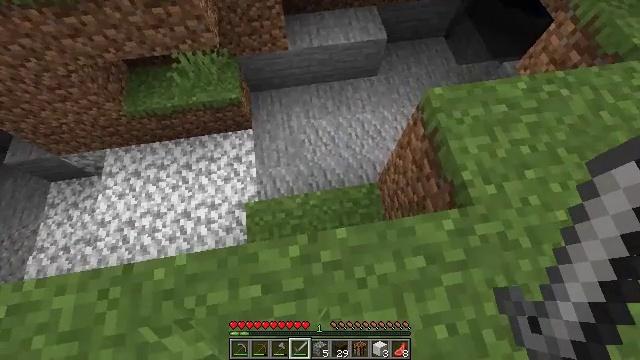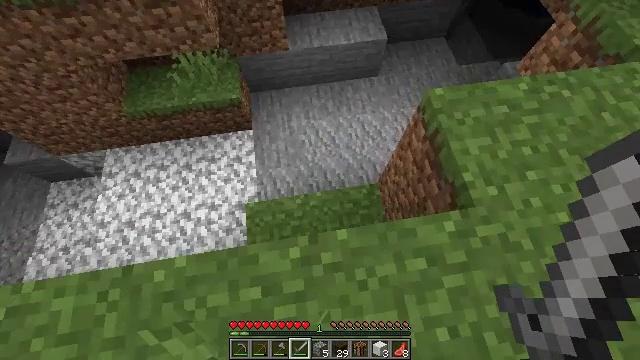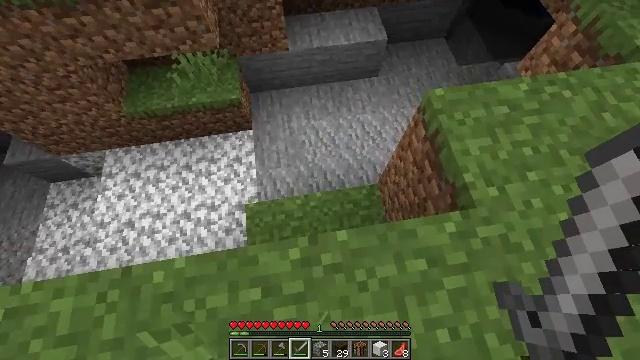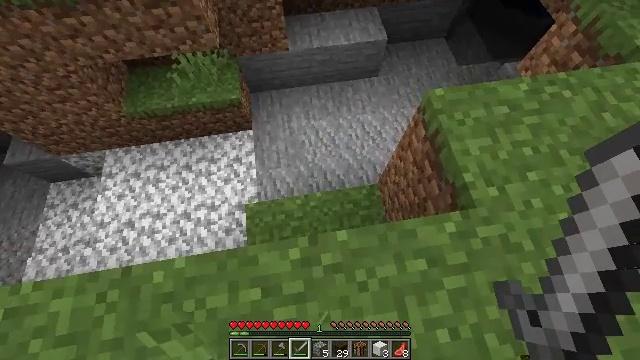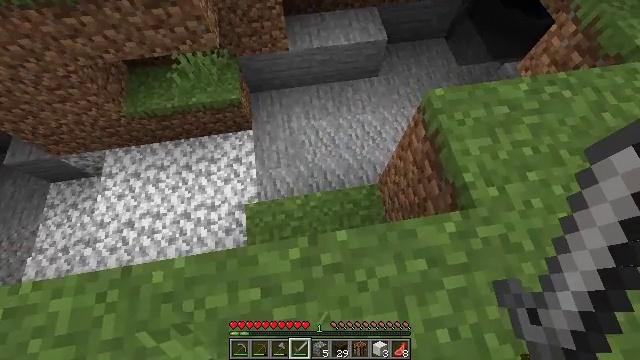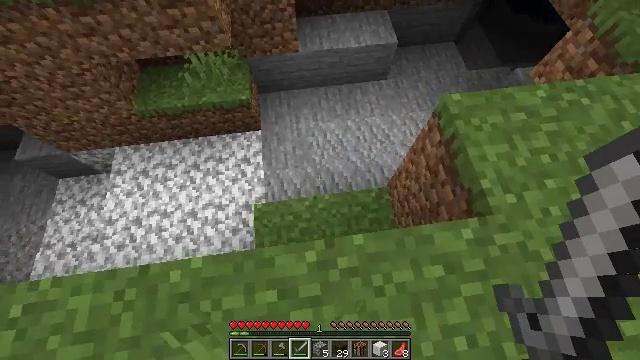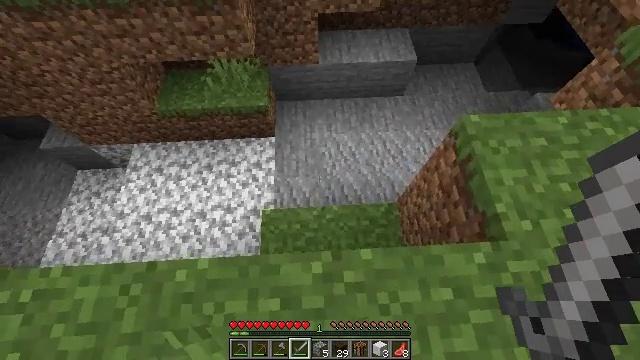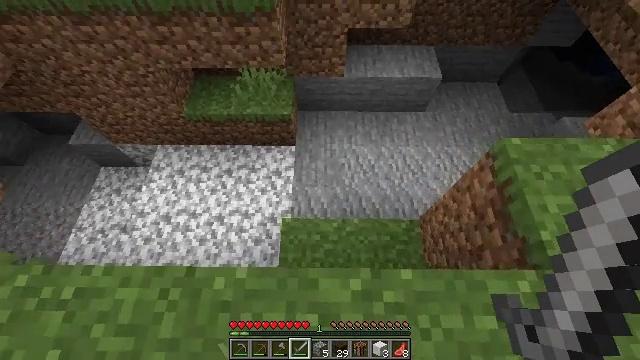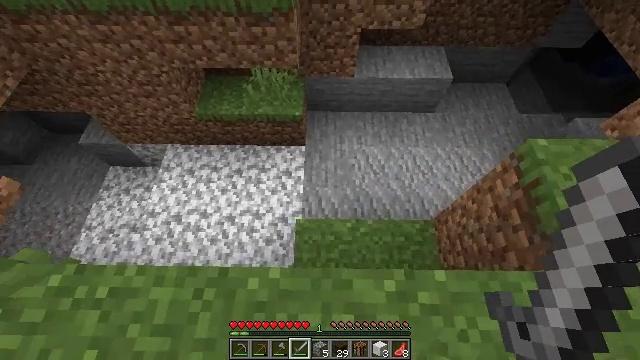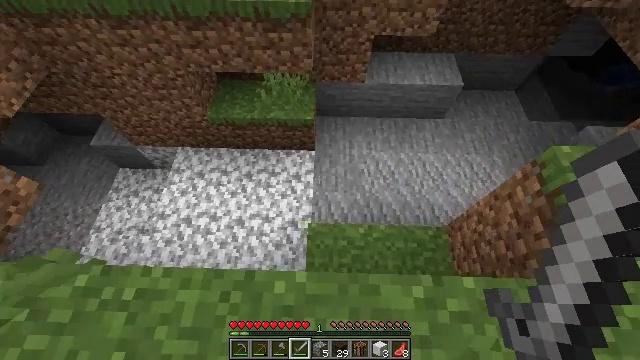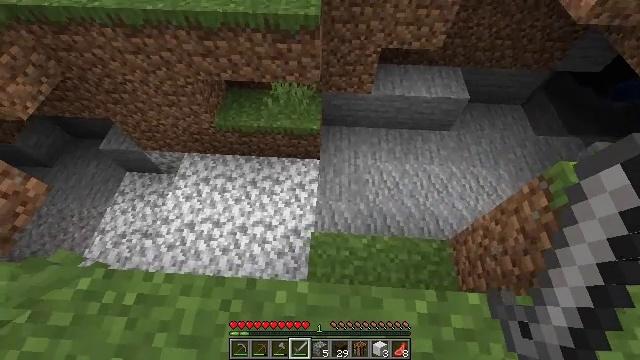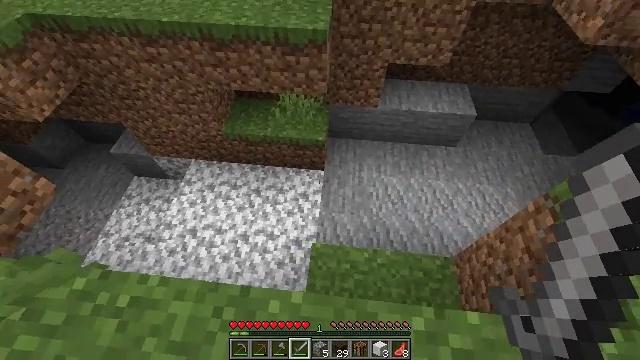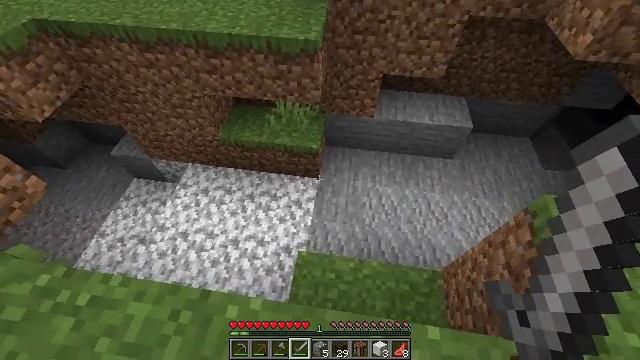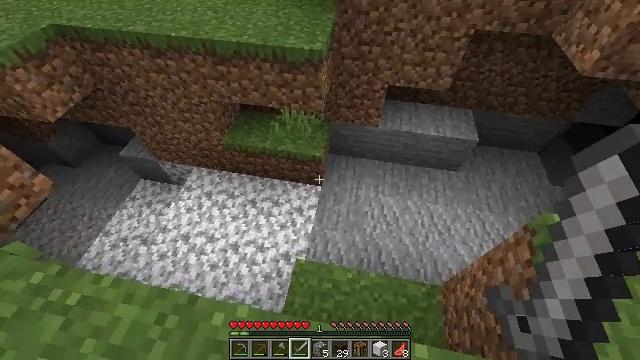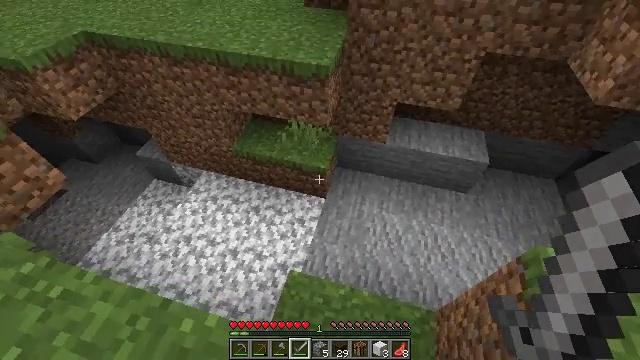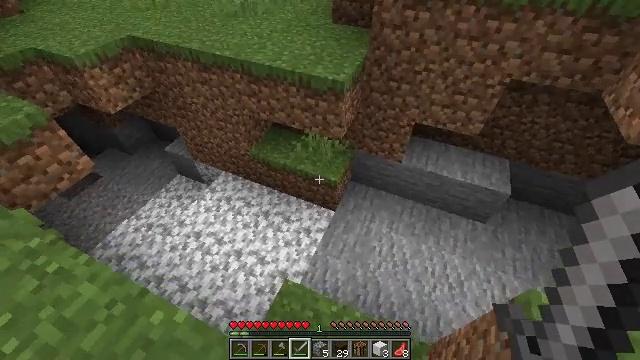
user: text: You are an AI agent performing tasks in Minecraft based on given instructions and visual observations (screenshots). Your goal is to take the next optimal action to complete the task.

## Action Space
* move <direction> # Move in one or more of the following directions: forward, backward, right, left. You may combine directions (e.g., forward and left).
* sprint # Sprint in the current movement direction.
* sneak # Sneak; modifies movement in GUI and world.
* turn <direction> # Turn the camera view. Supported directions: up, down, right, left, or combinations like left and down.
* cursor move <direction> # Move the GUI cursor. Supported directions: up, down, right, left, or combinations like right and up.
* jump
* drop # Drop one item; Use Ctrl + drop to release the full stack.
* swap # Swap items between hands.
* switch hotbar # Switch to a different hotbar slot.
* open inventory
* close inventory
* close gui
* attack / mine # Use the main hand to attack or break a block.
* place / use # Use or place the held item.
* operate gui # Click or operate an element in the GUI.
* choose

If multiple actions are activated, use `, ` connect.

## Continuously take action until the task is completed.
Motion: motion action
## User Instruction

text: Dig up some sand.
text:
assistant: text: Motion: no_op
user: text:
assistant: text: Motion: no_op
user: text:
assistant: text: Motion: no_op
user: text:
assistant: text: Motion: no_op
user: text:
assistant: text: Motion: move left, turn left
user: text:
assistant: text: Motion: move left, turn left and up
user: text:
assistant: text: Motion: move left, turn left and up
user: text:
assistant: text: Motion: move left
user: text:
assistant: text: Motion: move left, turn up
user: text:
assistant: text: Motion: move right, turn left and up
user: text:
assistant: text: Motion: move right, turn left and up
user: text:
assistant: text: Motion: move right, turn left and up
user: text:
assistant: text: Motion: move right, turn left and up
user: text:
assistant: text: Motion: move right, turn left and up
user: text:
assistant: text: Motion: move right, turn left and up
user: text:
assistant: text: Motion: move right, turn left and up
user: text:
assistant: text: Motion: move right, turn left and up
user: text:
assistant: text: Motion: turn left and up
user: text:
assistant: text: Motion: turn left
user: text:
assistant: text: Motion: turn left
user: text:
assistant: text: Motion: no_op
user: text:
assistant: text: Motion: move left
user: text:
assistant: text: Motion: move left, turn left
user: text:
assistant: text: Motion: move left
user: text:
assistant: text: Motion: move left
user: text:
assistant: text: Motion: move forward and move left
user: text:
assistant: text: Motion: move forward and move left, turn left and up
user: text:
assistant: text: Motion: move forward and move left, turn left and up
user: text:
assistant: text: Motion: move forward and move left, turn left and up
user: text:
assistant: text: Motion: move forward and move left, turn left and up